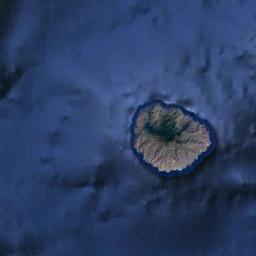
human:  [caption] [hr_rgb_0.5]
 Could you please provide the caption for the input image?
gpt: The island has some vegetation and some ups and downs are on the ocean floor .

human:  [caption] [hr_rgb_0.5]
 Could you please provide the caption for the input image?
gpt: The island is surrounded by water .

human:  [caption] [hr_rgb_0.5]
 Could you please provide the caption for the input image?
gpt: The nearly circular island is surrounded by blue sea water, And there are mountains with vegetation on the island .

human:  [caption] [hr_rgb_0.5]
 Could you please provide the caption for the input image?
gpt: The island is very small .

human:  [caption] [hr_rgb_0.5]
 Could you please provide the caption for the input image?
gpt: The brown island is surrounded by blue water .